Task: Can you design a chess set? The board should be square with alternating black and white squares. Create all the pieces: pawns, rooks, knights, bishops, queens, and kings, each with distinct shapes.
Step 2362:
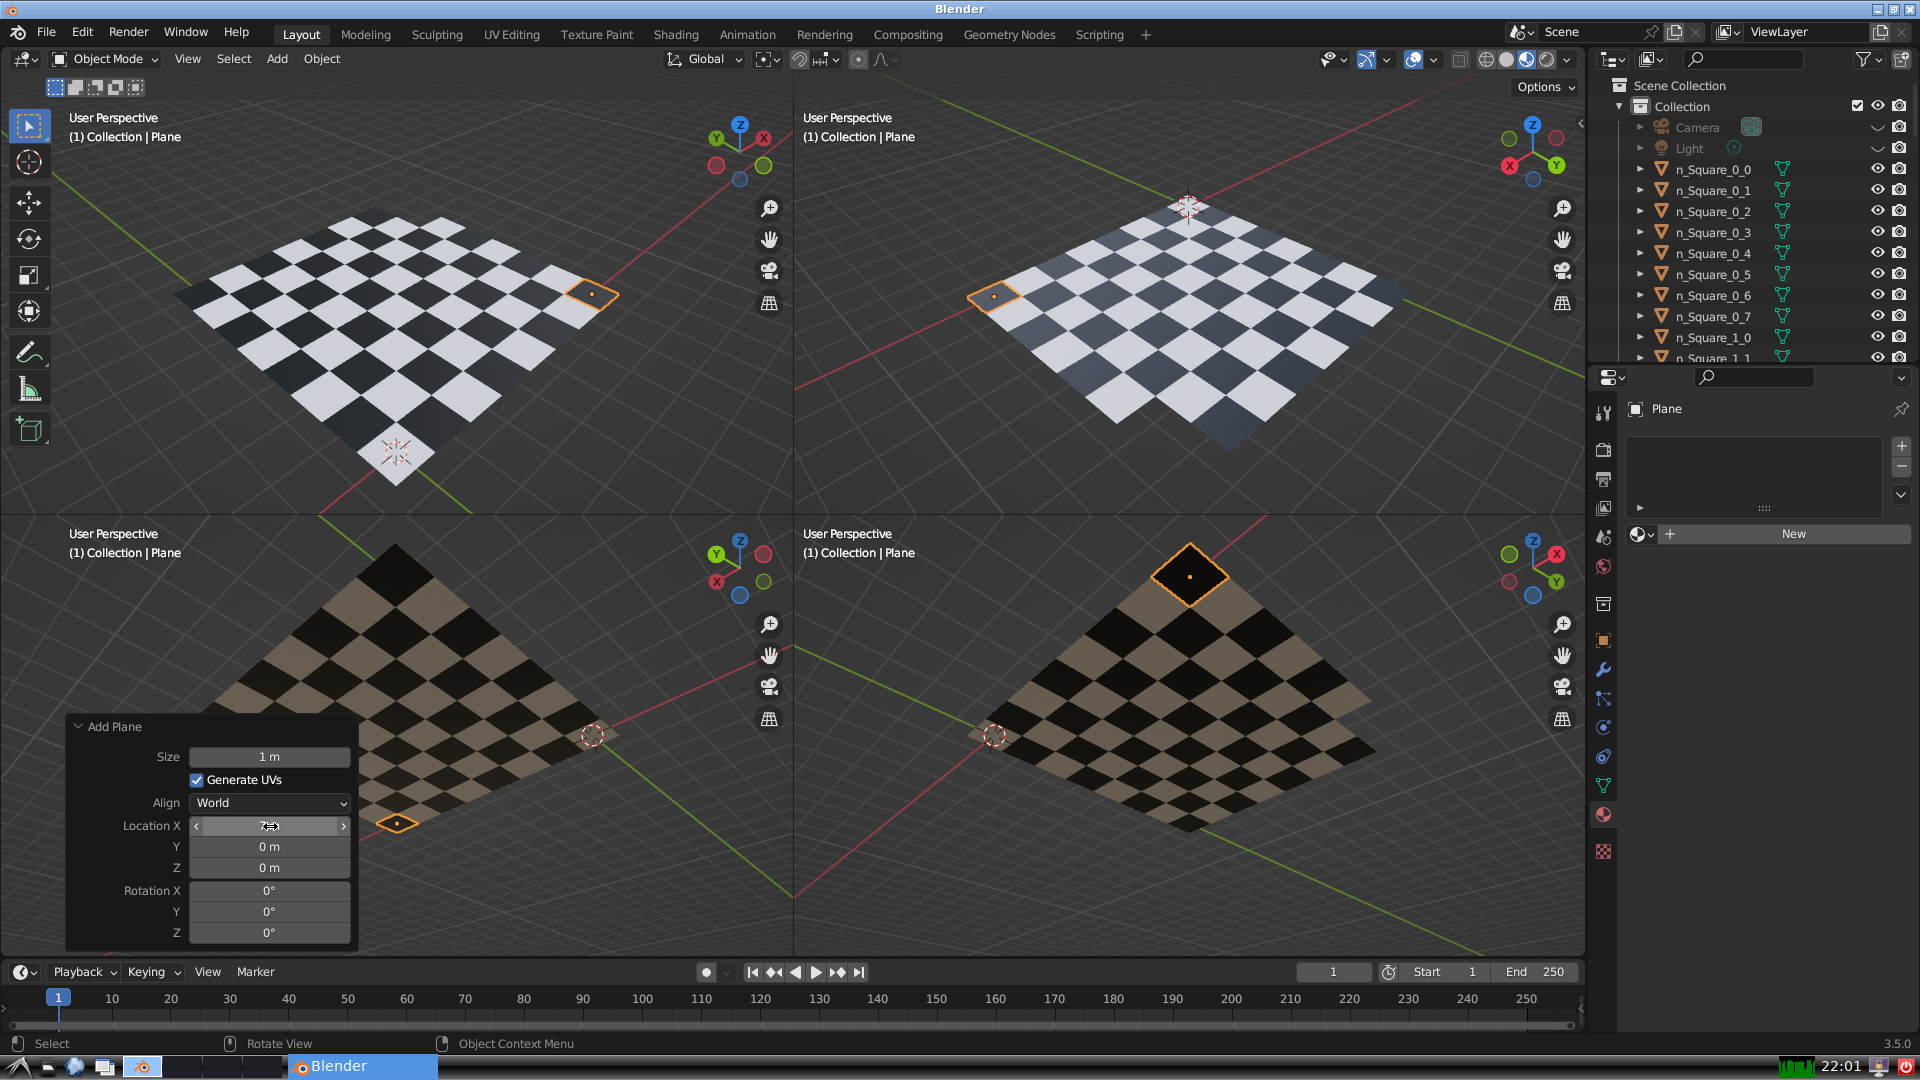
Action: {"mouse_move": [270, 846]}